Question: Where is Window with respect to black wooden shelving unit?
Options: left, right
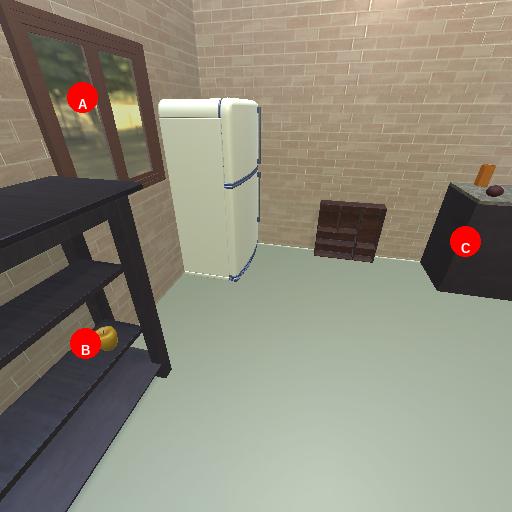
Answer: left